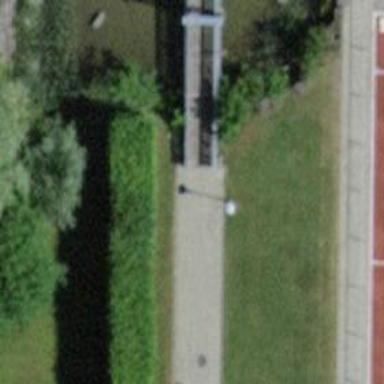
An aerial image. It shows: Footway on bridge.